Question: Say I have a data frame containing time-series data, where the first column is the index, and the remaining columns all contain different data streams, and are named descriptively, as in the following example:
'''
temps = data.frame(matrix(1:20,nrow=2,ncol=10))
names(temps) <- c("flr1_dirN_areaA","flr1_dirS_areaA","flr1_dirN_areaB","flr1_dirS_areaB","flr2_dirN_areaA","flr2_dirS_areaA","flr2_dirN_areaB","flr2_dirS_areaB","flr3_dirN_areaA","flr3_dirS_areaA")
temps$Index <- as.Date(2013,7,1:2)
temps
flr1_dirN_areaA flr1_dirS_areaA ... Index
1 1 3 ... 1975-07-15
2 2 4 ... 1975-07-16
'''
Now I want to prep the data frame for plotting with ggplot2, and i want to include the three factors: 'flr', 'dir', and 'area'.
I can achieve this for this simple example as follows:
'''
temps.m <- melt(temps,"Index")
temps.m$flr <- factor(rep(1:3,c(8,8,4)))
temps.m$dir <- factor(rep(c("N","S"),each=2,len=20))
temps.m$area <- factor(rep(c("A","B"),each=4,len=20))
temps.m
Index variable value flr dir area
1 1975-07-15 flr1_dirN_areaA 1 1 N A
2 1975-07-16 flr1_dirN_areaA 2 1 N A
3 1975-07-15 flr1_dirS_areaA 3 1 S A
4 1975-07-16 flr1_dirS_areaA 4 1 S A
5 1975-07-15 flr1_dirN_areaB 5 1 N B
6 1975-07-16 flr1_dirN_areaB 6 1 N B
7 1975-07-15 flr1_dirS_areaB 7 1 S B
8 1975-07-16 flr1_dirS_areaB 8 1 S B
9 1975-07-15 flr2_dirN_areaA 9 2 N A
10 1975-07-16 flr2_dirN_areaA 10 2 N A
11 1975-07-15 flr2_dirS_areaA 11 2 S A
12 1975-07-16 flr2_dirS_areaA 12 2 S A
13 1975-07-15 flr2_dirN_areaB 13 2 N B
14 1975-07-16 flr2_dirN_areaB 14 2 N B
15 1975-07-15 flr2_dirS_areaB 15 2 S B
16 1975-07-16 flr2_dirS_areaB 16 2 S B
17 1975-07-15 flr3_dirN_areaA 17 3 N A
18 1975-07-16 flr3_dirN_areaA 18 3 N A
19 1975-07-15 flr3_dirS_areaA 19 3 S A
20 1975-07-16 flr3_dirS_areaA 20 3 S A
'''
In reality, I have data streams (columns) of varying lengths - each of which comes from its own file, has missing data, more than 3 factors encoded in the column (file) names, so this simple method of applying factors won't work. I need something more robust, and I'm inclined to parse the variable names into the different factors, and populate the factor-columns of the melted data frame.
My end goal is to plot something like this:
'''
ggplot(temps.m,aes(x=Index,y=value,color=area,linetype=dir))+geom_line()+facet_grid(flr~.)
'''

I imagine that the reshape, reshape2, plyr, or some other package can do this in one or two statements - but I struggle with melt/cast/ddply and the rest of them. Any suggestions?
Also, if you can suggest an entirely different [better] approach to structuring my data, I'm all ears.
Thanks in advance
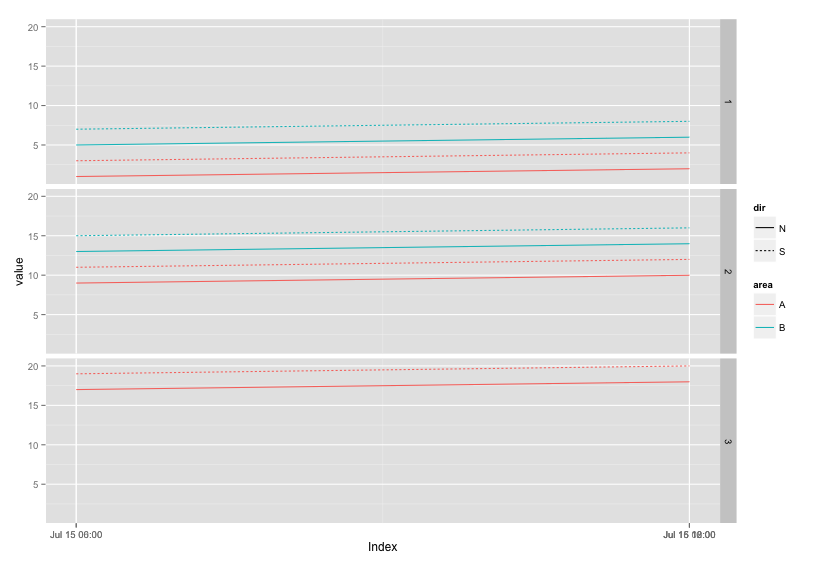
Answer: You can use some regular expressions to creates your factors:
'''
res <- do.call(rbind,strsplit(gsub('flr([0-9]+).*dir([A-Z]).*area([A-Z])',
'\1,\2,\3',
temps.m$variable),
','))
[,1] [,2] [,3]
[1,] "1" "N" "A"
[2,] "1" "N" "A"
[3,] "1" "S" "A"
[4,] "1" "S" "A"
[5,] "1" "N" "B"
[6,] "1" "N" "B"
[7,] "1" "S" "B"
[8,] "1" "S" "B"
........
'''
Maybe you need further step to transform your columns to factors.
'''
res <- colwise(as.factor)(data.frame(res))
X1 X2 X3
1 1 N A
2 1 N A
3 1 S A
4 1 S A
........
'''
To combine the result with your melted data you can use 'cbind'
'''
temps.m <- cbind(temps.m,res)
'''